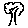
Label: tree